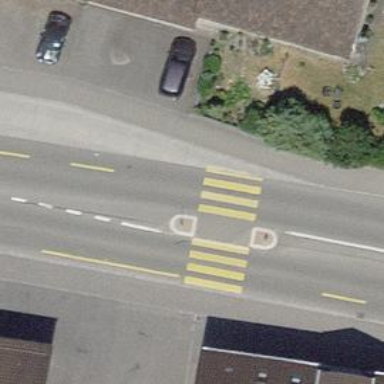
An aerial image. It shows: Uncontrolled zebra crossing with marked island on the road.